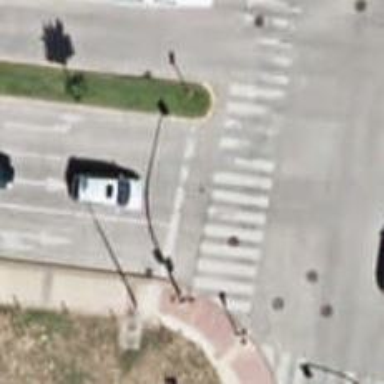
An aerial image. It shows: Crossing with traffic signals.